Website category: book
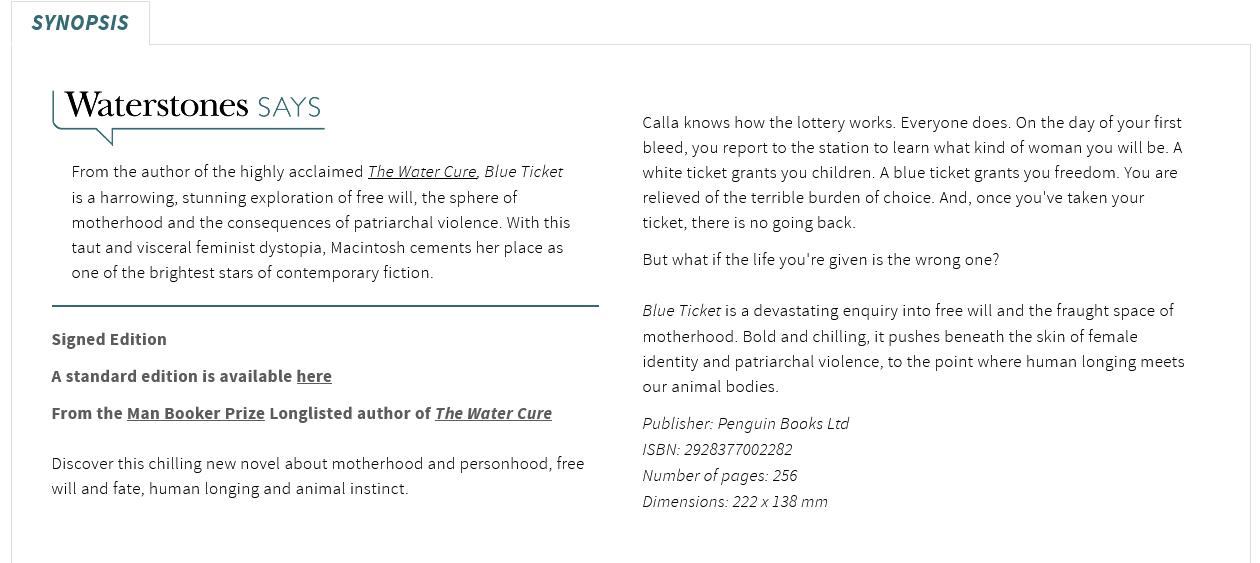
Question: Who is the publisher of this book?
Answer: Penguin Books Ltd

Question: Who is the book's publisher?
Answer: Penguin Books Ltd

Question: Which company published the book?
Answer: Penguin Books Ltd

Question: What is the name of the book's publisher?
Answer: Penguin Books Ltd

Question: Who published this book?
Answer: Penguin Books Ltd

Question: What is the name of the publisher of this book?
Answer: Penguin Books Ltd

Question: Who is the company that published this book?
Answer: Penguin Books Ltd

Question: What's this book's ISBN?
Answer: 2928377002282

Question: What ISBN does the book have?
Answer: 2928377002282

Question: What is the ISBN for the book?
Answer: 2928377002282

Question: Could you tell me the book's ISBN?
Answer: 2928377002282

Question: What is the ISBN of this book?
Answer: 2928377002282

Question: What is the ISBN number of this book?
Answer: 2928377002282

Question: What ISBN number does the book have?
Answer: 2928377002282

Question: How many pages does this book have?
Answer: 256

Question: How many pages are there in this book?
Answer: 256

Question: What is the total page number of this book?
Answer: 256

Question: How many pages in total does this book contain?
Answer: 256

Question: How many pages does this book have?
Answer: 256

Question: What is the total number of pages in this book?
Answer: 256

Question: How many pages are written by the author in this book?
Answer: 256

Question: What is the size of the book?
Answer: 222 x 138 mm

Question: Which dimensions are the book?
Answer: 222 x 138 mm

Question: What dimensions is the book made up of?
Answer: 222 x 138 mm

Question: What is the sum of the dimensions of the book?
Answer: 222 x 138 mm

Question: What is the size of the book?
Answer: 222 x 138 mm

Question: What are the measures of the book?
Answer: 222 x 138 mm

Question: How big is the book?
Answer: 222 x 138 mm